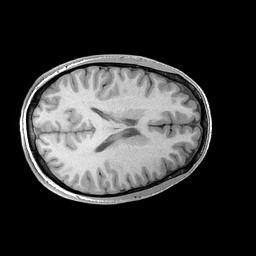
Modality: T1w
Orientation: axial
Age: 22
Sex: male
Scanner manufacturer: ge
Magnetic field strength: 3 T
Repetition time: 0.0073 s
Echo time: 0.003 s